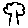
Label: tree